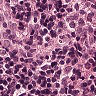
Metastatic tissue present: no